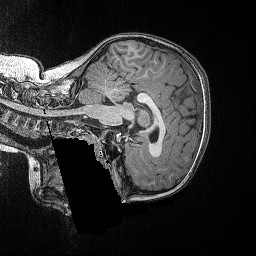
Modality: T1w
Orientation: sagittal
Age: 83
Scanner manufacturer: siemens
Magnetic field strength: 3 T
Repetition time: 2.5 s
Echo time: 0.00347 s